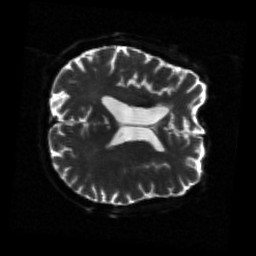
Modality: sbref
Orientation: axial
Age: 72
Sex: male
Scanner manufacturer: siemens
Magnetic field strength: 3 T
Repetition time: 5.25 s
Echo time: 0.08 s